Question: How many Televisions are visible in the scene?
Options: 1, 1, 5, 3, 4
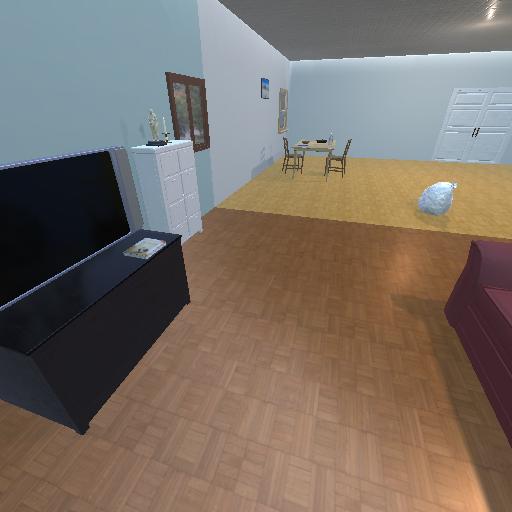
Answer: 1